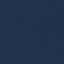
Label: SeaLake